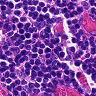
Metastatic tissue present: no